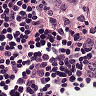
Metastatic tissue present: yes